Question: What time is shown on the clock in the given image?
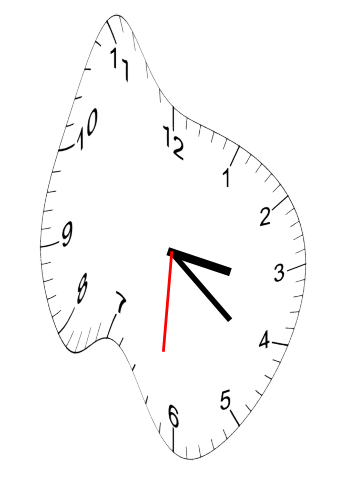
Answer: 03:21:31